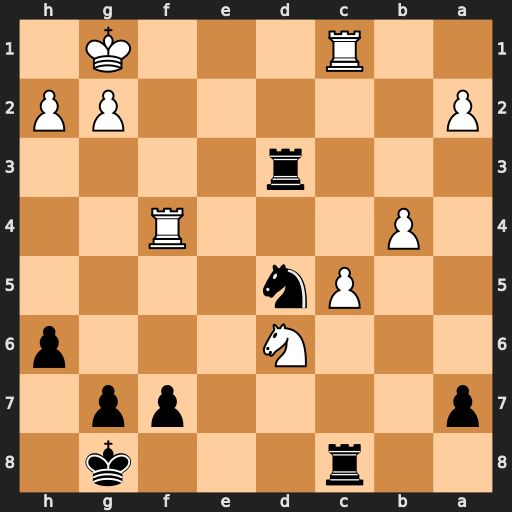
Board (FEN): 2r3k1/p4pp1/3N3p/2Pn4/1P3R2/3r4/P5PP/2R3K1
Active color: b
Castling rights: -
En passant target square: -
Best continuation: Nxf4 Nxc8 Ne2+ Kf1 Nxc1